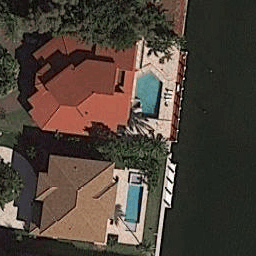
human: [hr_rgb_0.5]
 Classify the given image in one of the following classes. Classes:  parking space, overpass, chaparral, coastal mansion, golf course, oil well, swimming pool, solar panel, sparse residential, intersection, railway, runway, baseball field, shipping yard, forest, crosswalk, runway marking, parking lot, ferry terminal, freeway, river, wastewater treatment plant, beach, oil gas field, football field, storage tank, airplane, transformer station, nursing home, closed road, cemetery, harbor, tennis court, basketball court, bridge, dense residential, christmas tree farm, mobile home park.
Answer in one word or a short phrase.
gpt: coastal mansion